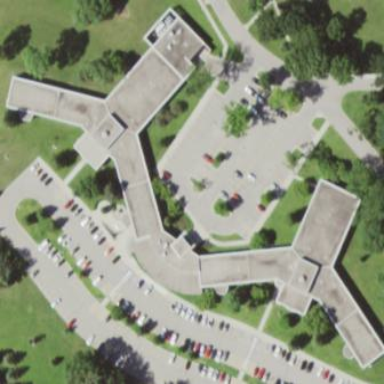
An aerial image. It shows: Government office building.